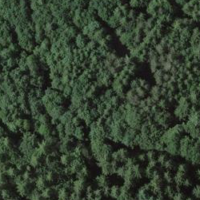
EUNIS habitat code: 44
Species observed at this site:
Stellaria nemorum